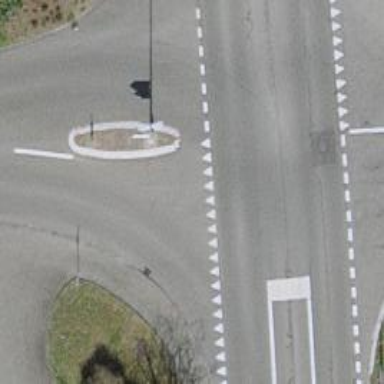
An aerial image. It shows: Road with "give way" sign.